Field crop: tomato
Growth stage: 2
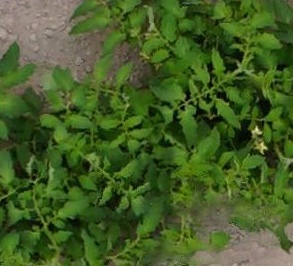
Species: tomato